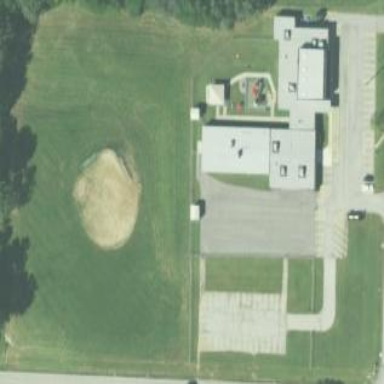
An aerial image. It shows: Kindergarten.